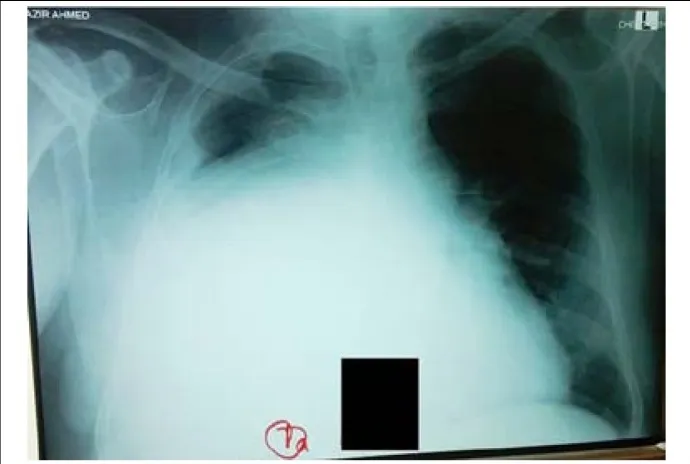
Chest X ray: showing a huge homogenous opacity on the right side displacing mediastinum to the left.
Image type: radiology (x_ray)